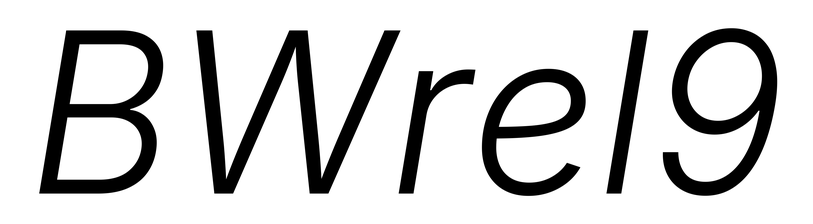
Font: Inter-Italic_Light_Italic